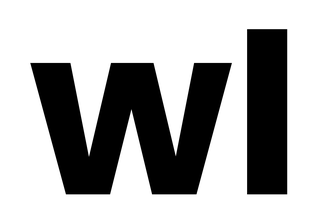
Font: Poppins-Bold